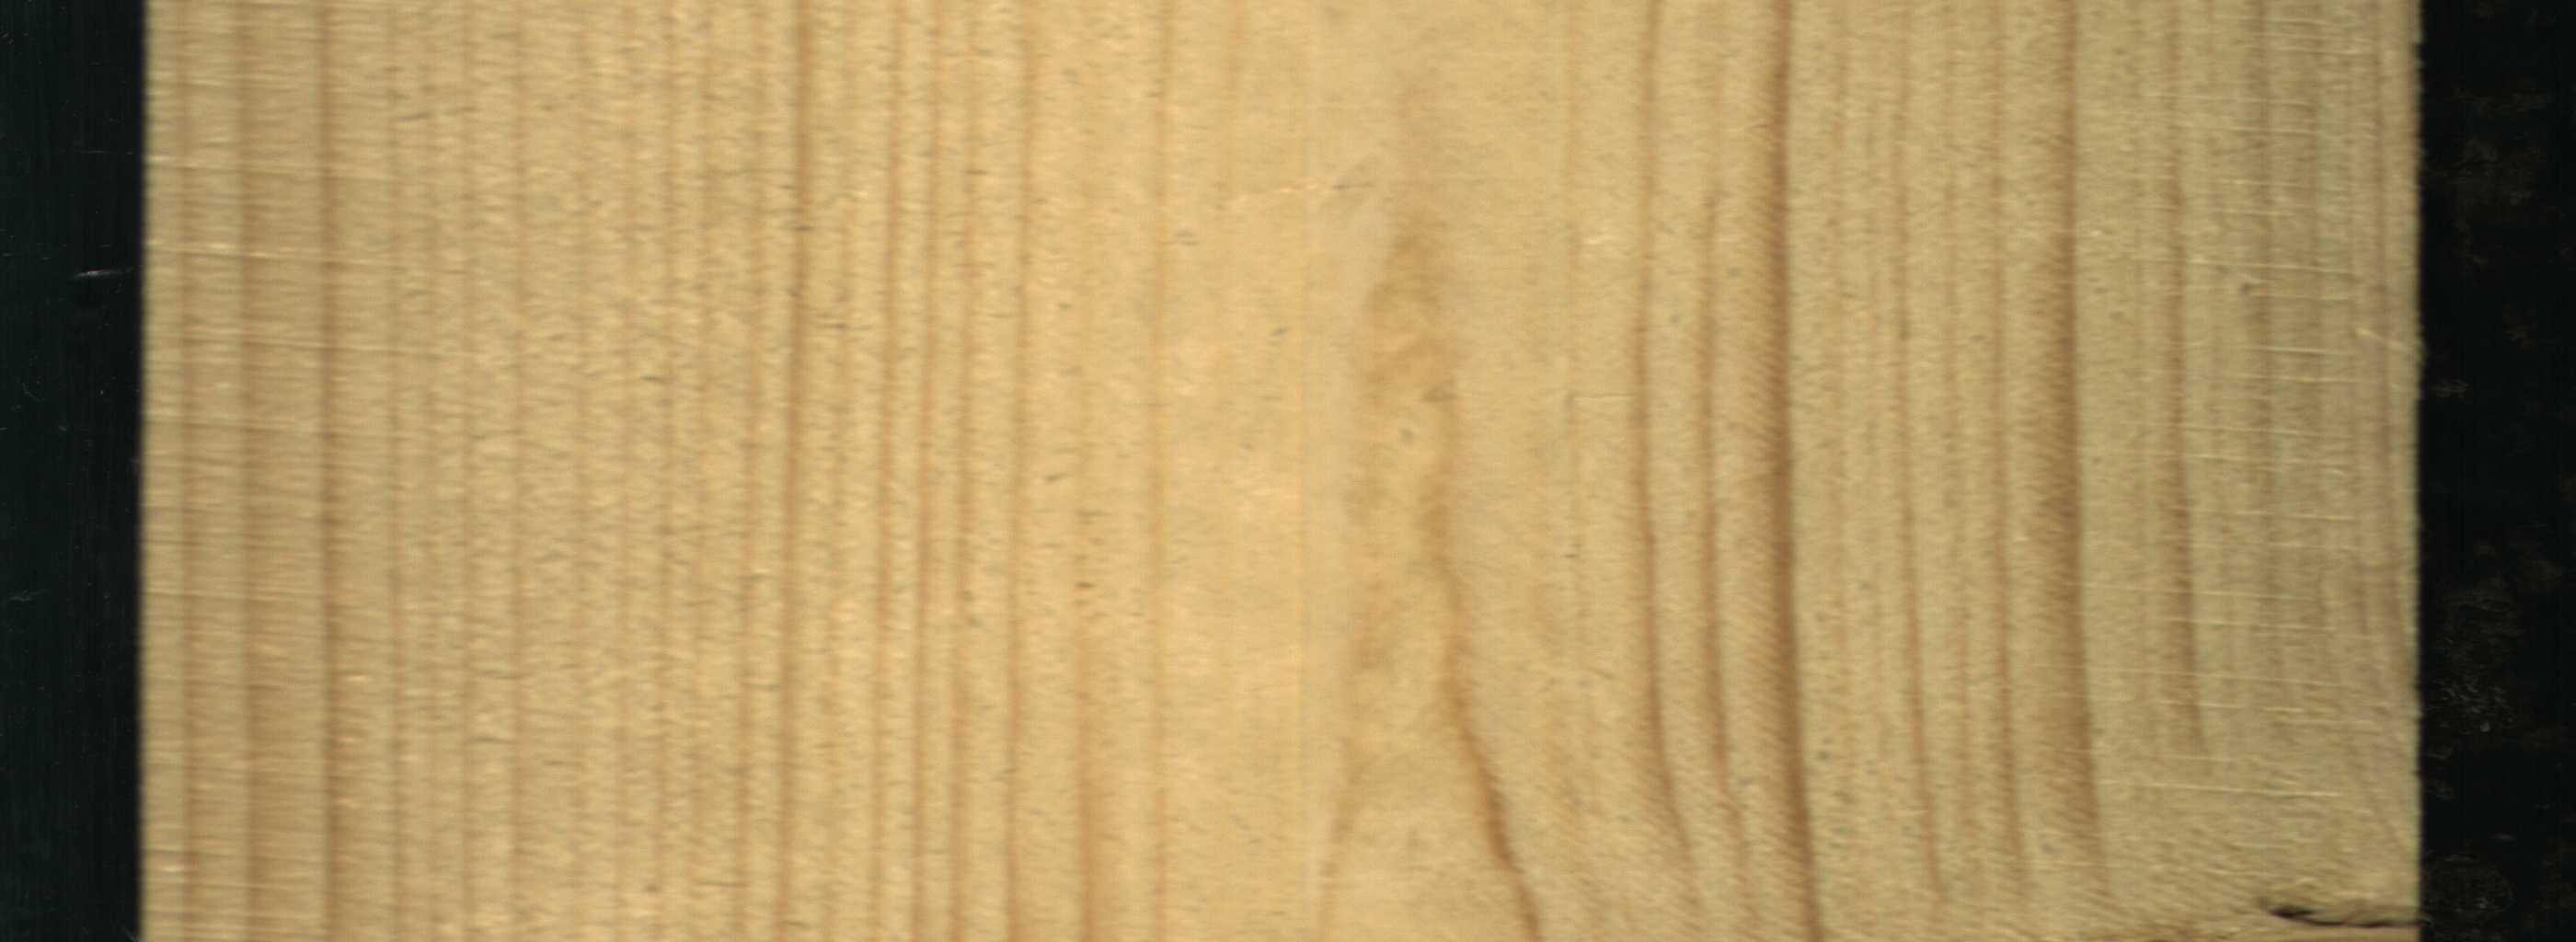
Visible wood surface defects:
Live_Knot